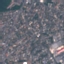
Land use / land cover class: Residential